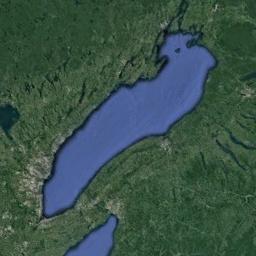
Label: lake